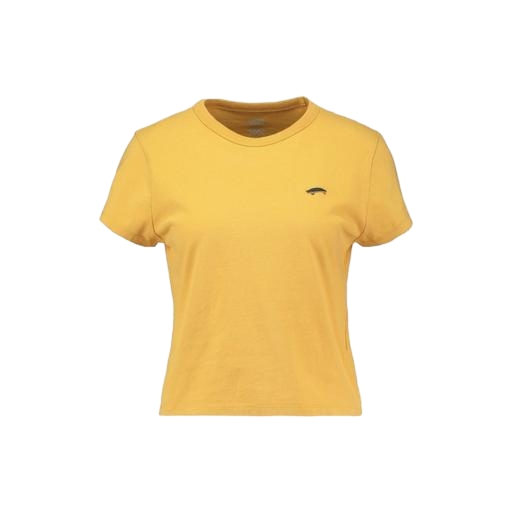
yellow iconic women's round neck t-shirt, yellow tee, mid t-shirt, white background